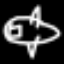
Label: airplane